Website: home-depot
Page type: address-validator
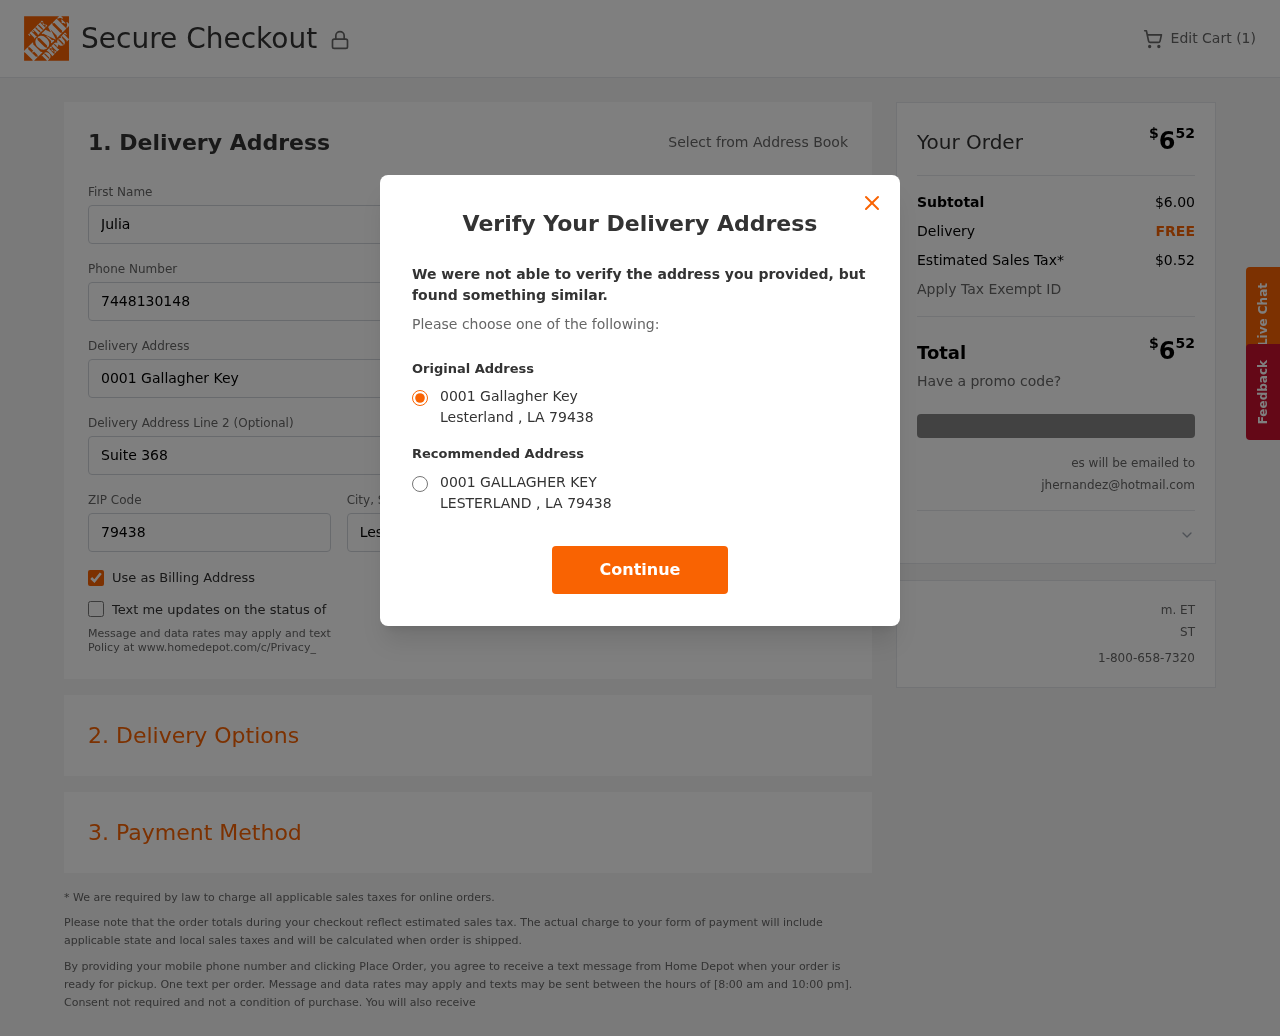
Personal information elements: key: PII_CITY
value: Lesterland
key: PII_EMAIL
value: jhernandez@hotmail.com
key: PII_POSTCODE
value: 79438
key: PII_STATE_ABBR
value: LA
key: PII_STREET
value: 0001 Gallagher Key
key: PII_FIRSTNAME
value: Julia
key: PII_LASTNAME
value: Hernandez
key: PII_PHONE
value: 7448130148
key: PII_STREET2
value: Suite 368
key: PII_CITY_STATE
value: Lesterland, LA
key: PII_STREET_ALT
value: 0001 GALLAGHER KEY
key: PII_CITY_ALT
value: LESTERLAND
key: PII_POSTCODE_FULL
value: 79438
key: PII_POSTCODE_NUMERIC
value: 79438
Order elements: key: ORDER_NUM_ITEMS
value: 1
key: ORDER_TOTAL
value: $652
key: ORDER_SUBTOTAL
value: $6.00
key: ORDER_SHIPPING_COST
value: FREE
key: ORDER_TAX
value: $0.52